Interaction volume radius: 5 \u00c5
Interaction volume height: 20 \u00c5
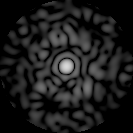
Disorder parameter: 0.84